Question: ## Problem
I am attempting to find a handle inside a remote terminal that is run though Citrix Remote with ZenApp. My problem is I can see the parent window of Citrix Remote but no children. I have tried WinSpy, WFP Inspector, and a few other API spy utilities; none of which could view the Citrix Remote properties.
---
## Question
What can I do to view these objects though this remote terminal?

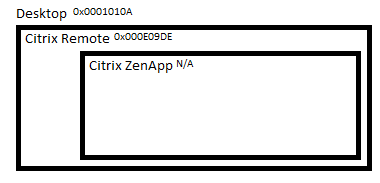
Answer: No utility will be able to see the window handles for an application run over Citrix. The application is running on the Citrix server. The Citrix remote client presents only an image of the screen on the the client application.
The window handles that you are looking for are on the Citrix server, not the client machine you are running from.